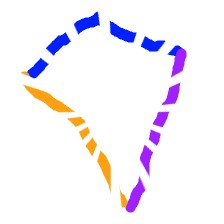
Shape: kite